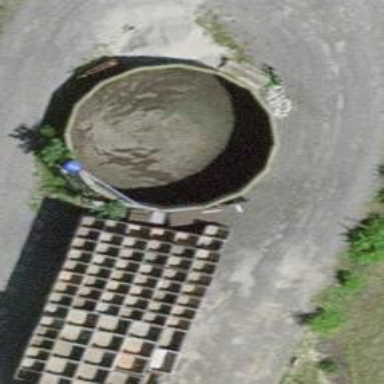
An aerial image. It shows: Building with storage tank.